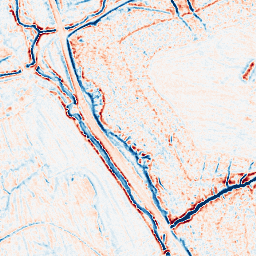
Category: edge_preserving
Decomposition family: bilateral
Decomposition parameters: d: 9
sigma_color: 25
sigma_space: 50
Upsampling method: sinc_hamming
Upsampling parameters: scale: 4
kernel_size: 8
Upsampling scale: 4